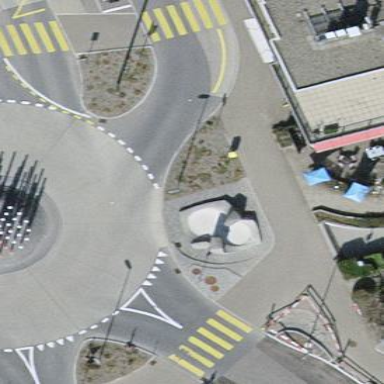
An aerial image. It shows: Traffic calming island.